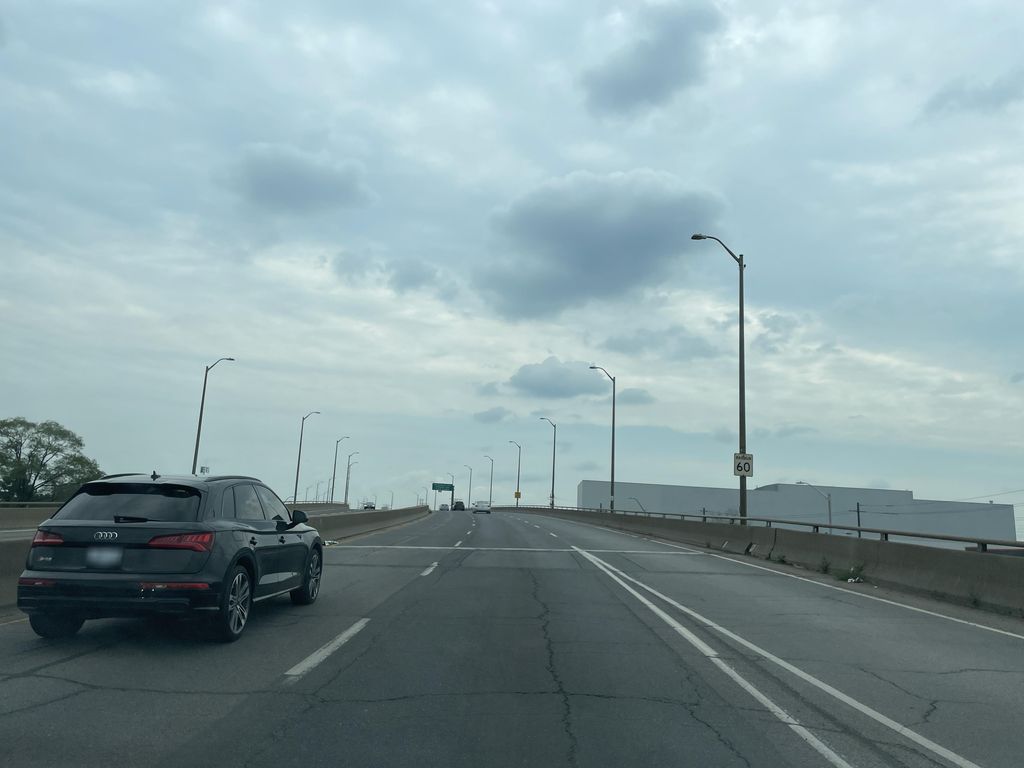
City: hamilton